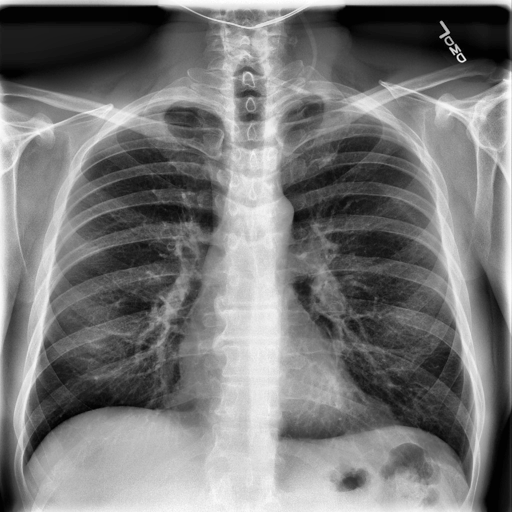
Finding: NORMAL